Question:
This is the table of customer history and these are sales activities, now customer made a payment of $ 200, which apply on the following ID
5 - Balance After Apply = 0
7 - Balance After Apply = 0
8 - Balance After Apply = 0
10 - Balance After Apply = 85.9
How we can do in hibernate that it get all row (only rows in which balance apply) update accordingly ?
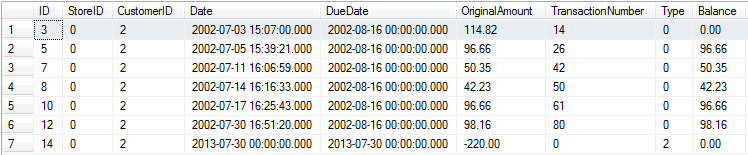
Answer: I'm not sure to understand your question but you can try something that looks like:
'''
public void updateBalance(float newBalance,List<String> ids) {
String hql = "update UserHistory set balance= :newBalance where id in (:ids)";
Query query = session.createQuery(hql);
query.setFloat("newBalance",newBalance);
query.setParameterList("ids",ids);
int rowCount = query.executeUpdate();
System.out.println("Rows affected: " + rowCount);
}
updateBalance(0,Arrays.asList("5","7","8"));
updateBalance(85.9,Arrays.asList("10"));
'''
This works fine if you have to set the same balance on multiple rows.
If each row gets potentially a new balance, then you can get the rows using the Criteria API using something like that:
'''
Restrictions.in("id", Arrays.asList("5","7","8","10"));
'''
and once you have your entities, you can simply update their balance and save them.